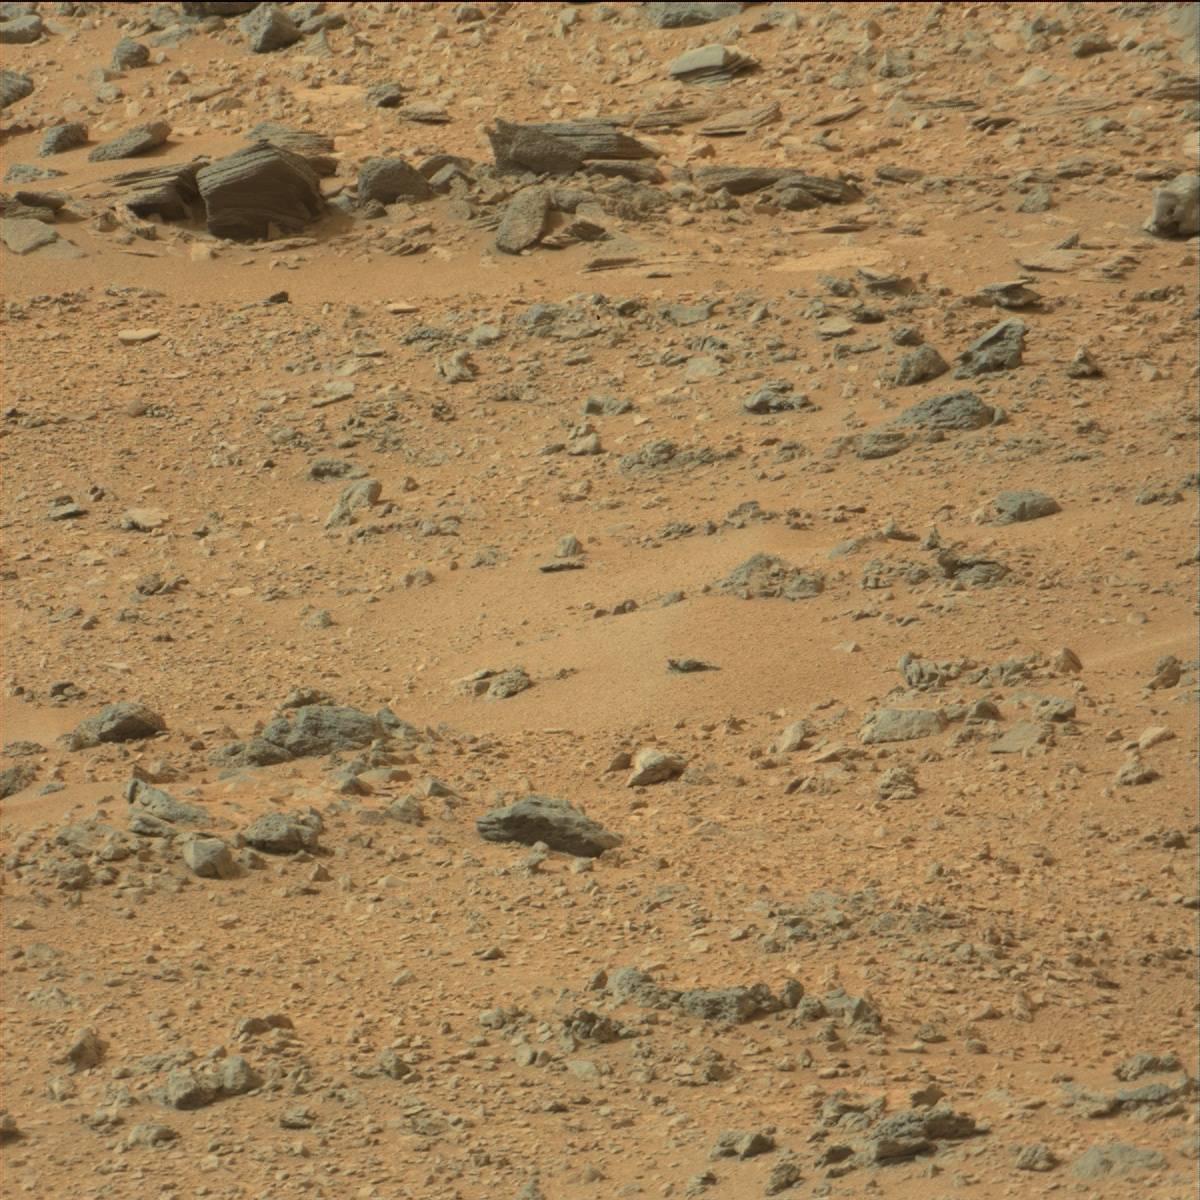
Terrain classes present: Bedrock, Sand / Soil